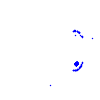
Particle: pion